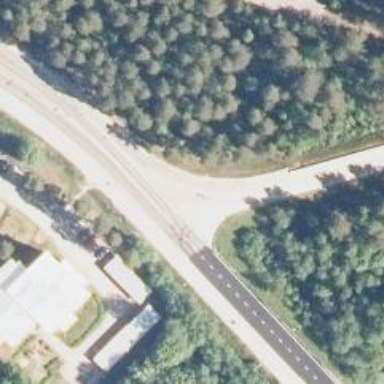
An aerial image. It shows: Trunk link highway.